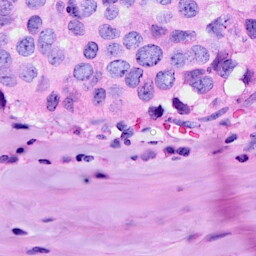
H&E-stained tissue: Breast